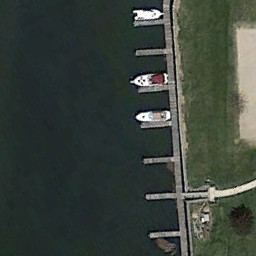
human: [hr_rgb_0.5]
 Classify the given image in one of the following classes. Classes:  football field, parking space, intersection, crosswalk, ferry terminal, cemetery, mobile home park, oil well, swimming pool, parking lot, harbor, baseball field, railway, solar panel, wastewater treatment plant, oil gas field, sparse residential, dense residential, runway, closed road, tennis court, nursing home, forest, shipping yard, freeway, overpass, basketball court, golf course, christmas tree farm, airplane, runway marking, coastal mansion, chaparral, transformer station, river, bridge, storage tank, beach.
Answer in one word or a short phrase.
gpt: ferry terminal